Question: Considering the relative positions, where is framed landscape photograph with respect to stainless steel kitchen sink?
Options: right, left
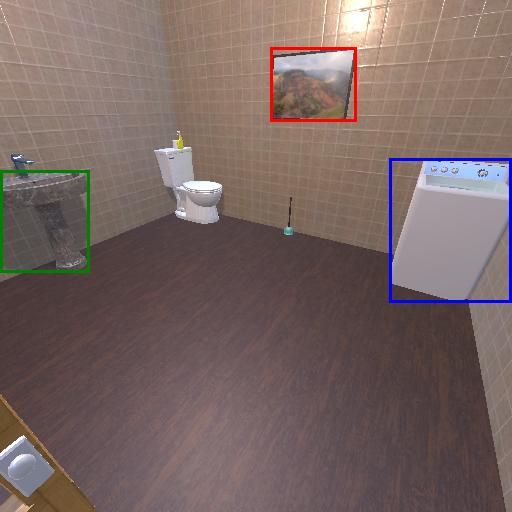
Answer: right